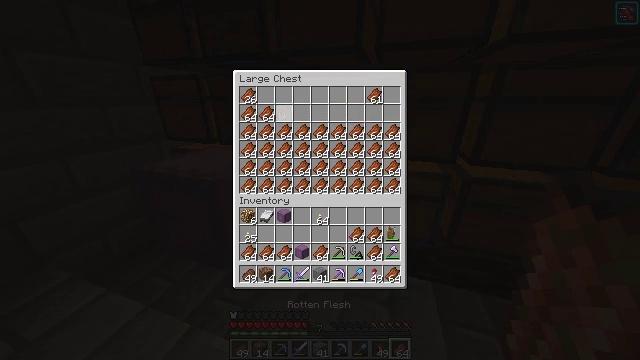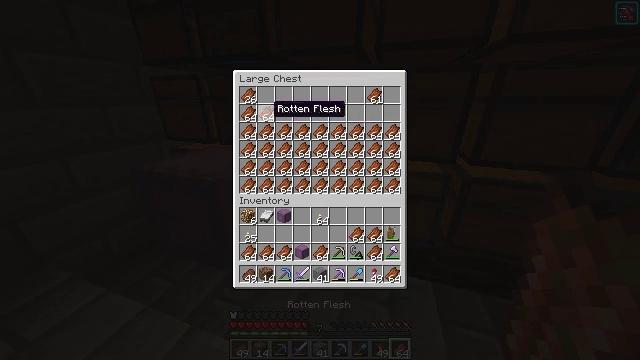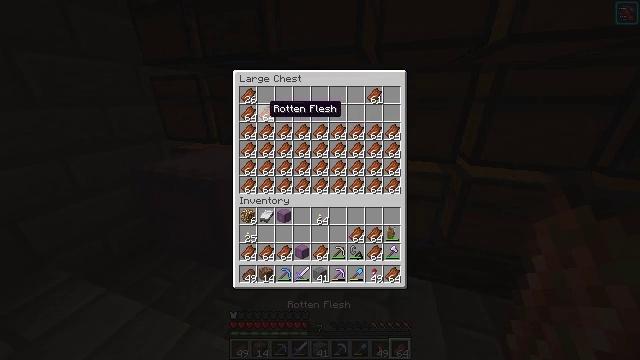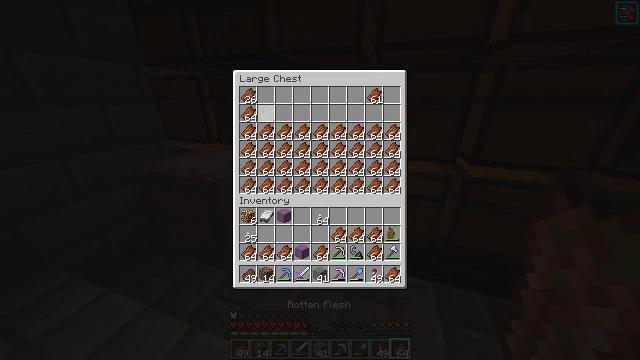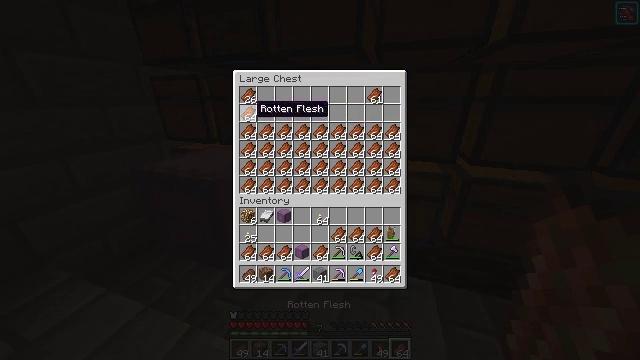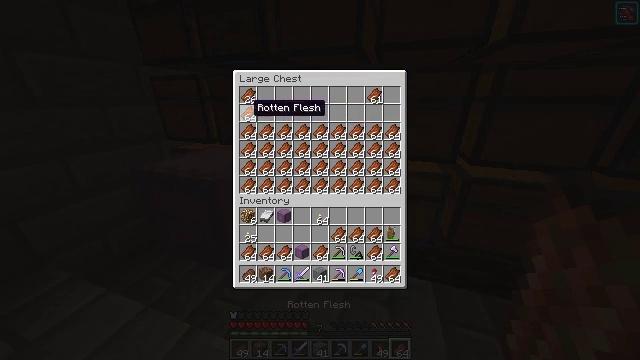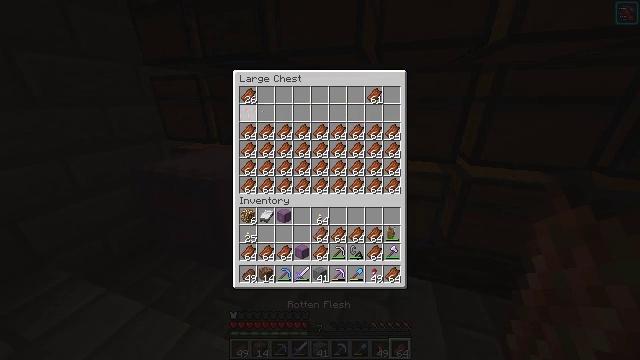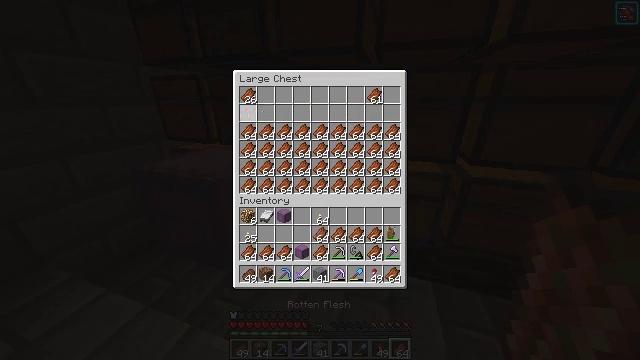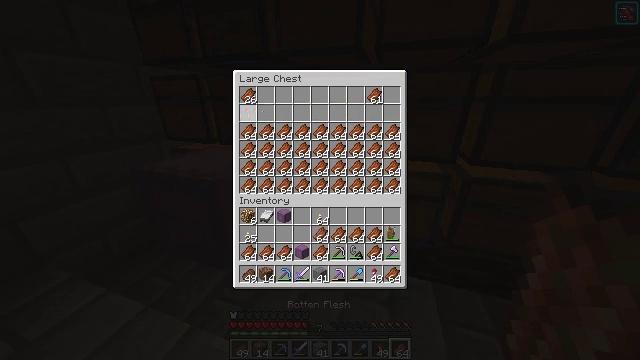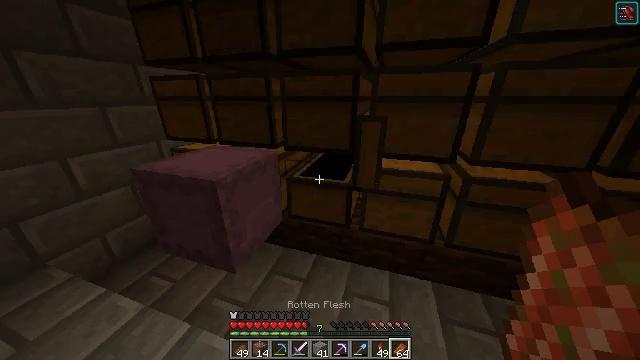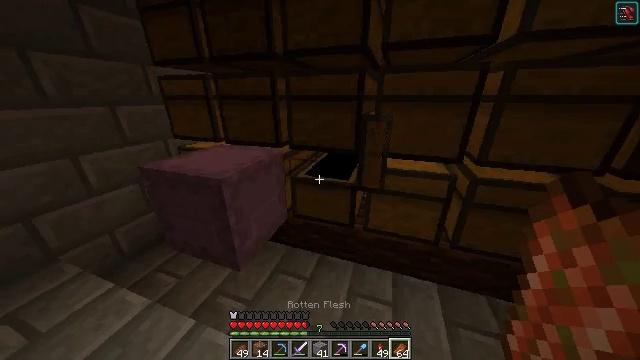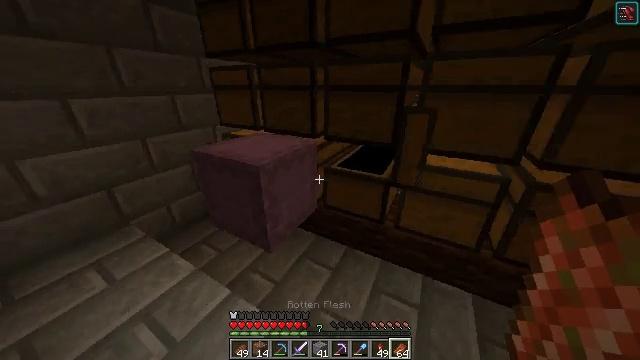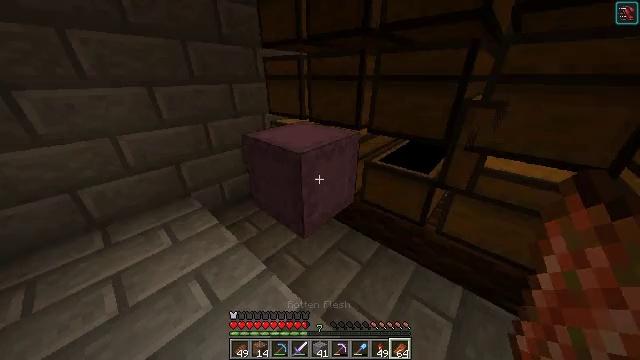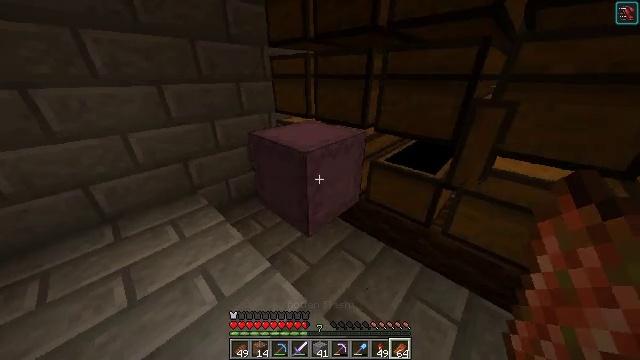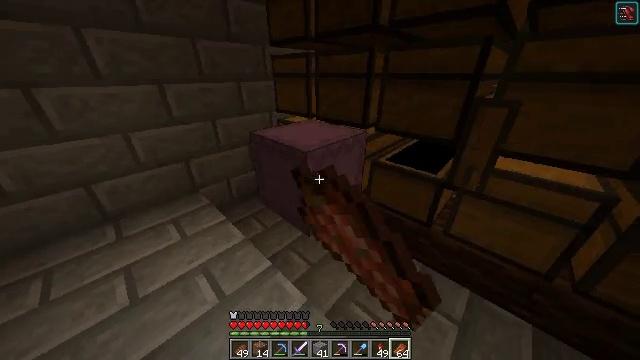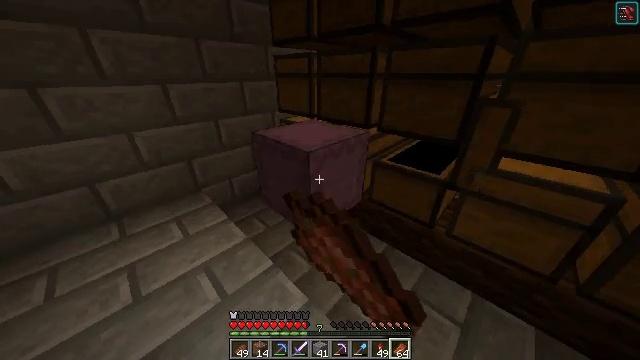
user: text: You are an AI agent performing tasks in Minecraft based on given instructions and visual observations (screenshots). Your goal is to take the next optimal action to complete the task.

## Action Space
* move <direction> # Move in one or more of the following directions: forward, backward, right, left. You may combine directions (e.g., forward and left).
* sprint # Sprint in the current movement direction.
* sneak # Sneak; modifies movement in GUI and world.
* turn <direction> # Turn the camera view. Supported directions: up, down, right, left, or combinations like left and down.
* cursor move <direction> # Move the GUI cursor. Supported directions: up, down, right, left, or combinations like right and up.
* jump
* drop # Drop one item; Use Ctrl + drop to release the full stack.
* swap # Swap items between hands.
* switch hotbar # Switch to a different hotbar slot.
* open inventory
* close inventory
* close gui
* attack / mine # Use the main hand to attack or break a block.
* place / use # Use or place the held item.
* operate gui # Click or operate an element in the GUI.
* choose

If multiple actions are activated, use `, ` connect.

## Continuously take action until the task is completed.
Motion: motion action
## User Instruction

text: Retrieve the shulker box into the inventory.
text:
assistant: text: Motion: sneak, cursor move left
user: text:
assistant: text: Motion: sneak
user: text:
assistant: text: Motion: sneak, choose
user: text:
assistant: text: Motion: sneak, cursor move left
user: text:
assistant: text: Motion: sneak
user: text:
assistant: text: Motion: sneak, choose
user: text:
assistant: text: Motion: sneak
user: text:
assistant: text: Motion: sneak
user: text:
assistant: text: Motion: sneak
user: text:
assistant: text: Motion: turn left, close gui
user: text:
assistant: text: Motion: turn left and down
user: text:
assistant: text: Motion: turn left and down
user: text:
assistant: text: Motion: turn left, use / place
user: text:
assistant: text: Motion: use / place
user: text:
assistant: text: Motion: use / place
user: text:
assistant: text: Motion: no_op
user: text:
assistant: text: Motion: no_op
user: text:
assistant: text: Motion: open gui
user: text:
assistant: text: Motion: cursor move up
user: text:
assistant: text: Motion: no_op
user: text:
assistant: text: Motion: cursor move right
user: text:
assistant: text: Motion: cursor move right
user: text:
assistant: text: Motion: no_op
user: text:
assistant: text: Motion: cursor move right and down
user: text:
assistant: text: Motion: sneak, cursor move right and down
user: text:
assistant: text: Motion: sneak
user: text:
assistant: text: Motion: sneak
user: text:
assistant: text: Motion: sneak
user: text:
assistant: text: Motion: sneak
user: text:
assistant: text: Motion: sneak